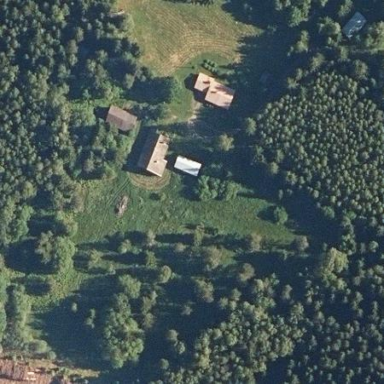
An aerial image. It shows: Farmyard area.